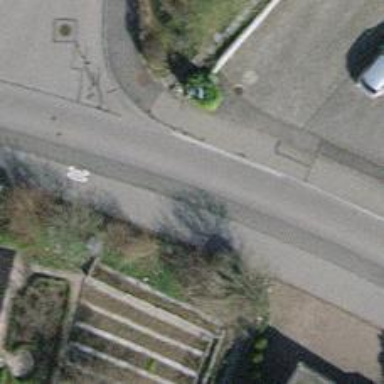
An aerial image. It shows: Bus stop with stop position for public transport.